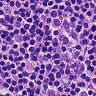
Metastatic tissue present: no